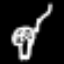
Label: mushroom